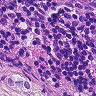
Metastatic tissue present: yes